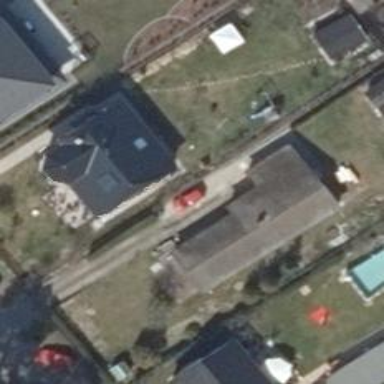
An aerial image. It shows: Detached building with gabled roof.